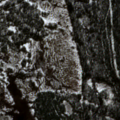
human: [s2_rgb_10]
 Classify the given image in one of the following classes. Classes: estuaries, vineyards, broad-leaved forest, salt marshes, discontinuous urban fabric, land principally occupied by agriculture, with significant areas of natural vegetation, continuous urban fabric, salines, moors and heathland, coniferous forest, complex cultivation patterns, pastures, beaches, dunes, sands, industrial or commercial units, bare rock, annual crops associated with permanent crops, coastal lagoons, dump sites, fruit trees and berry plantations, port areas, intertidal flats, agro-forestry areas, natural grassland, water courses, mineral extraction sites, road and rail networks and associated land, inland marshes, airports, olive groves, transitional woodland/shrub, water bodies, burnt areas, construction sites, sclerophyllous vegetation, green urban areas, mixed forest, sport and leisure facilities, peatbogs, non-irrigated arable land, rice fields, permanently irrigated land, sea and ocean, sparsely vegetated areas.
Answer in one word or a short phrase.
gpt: coniferous forest, transitional woodland/shrub, peatbogs